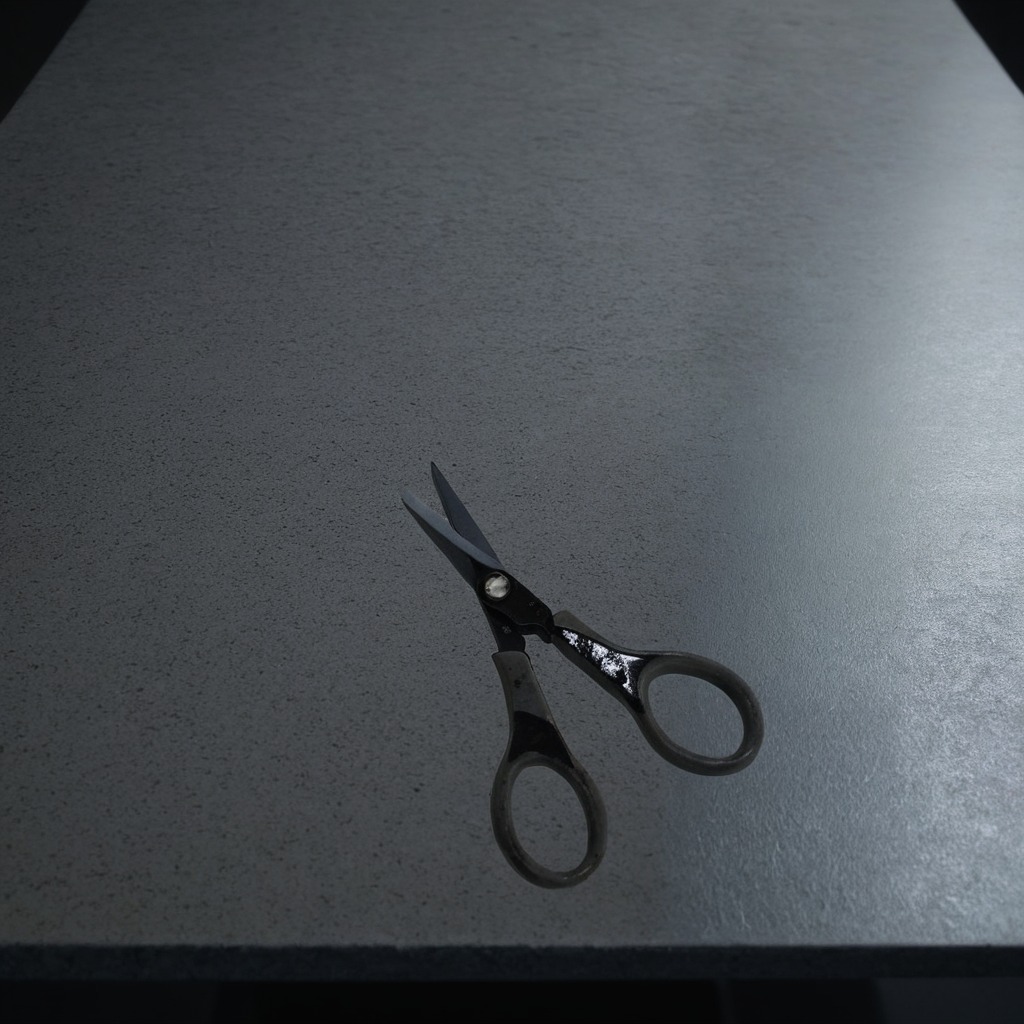
A scissor is lying on the clean granite table inside a workshop at night dim ambient light soft shadows worn but